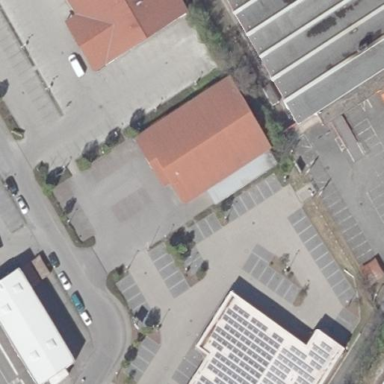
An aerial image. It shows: Supermarket building.